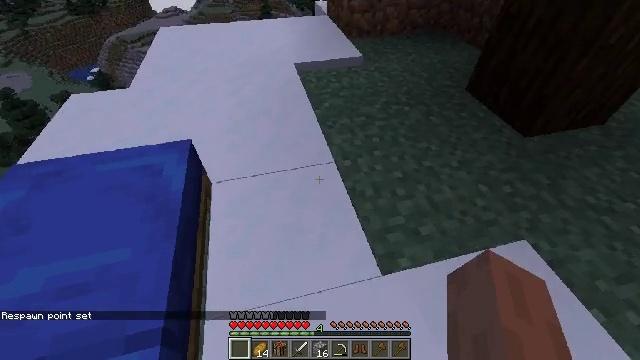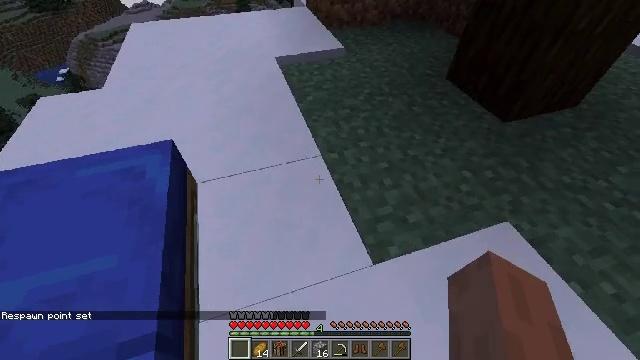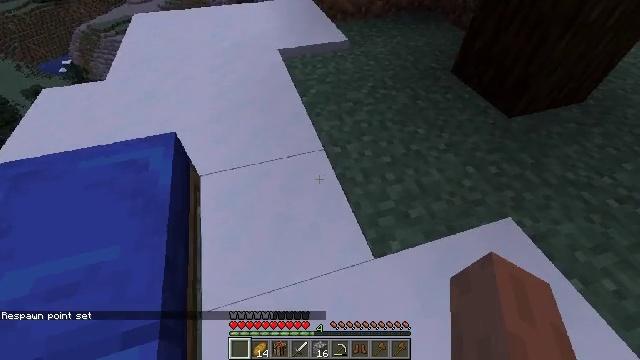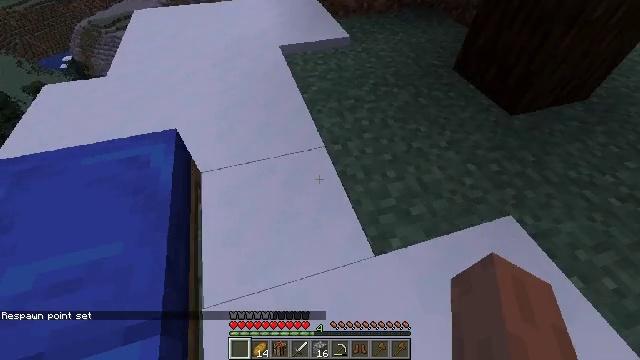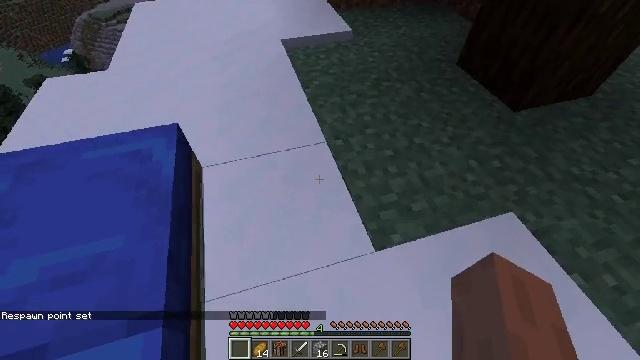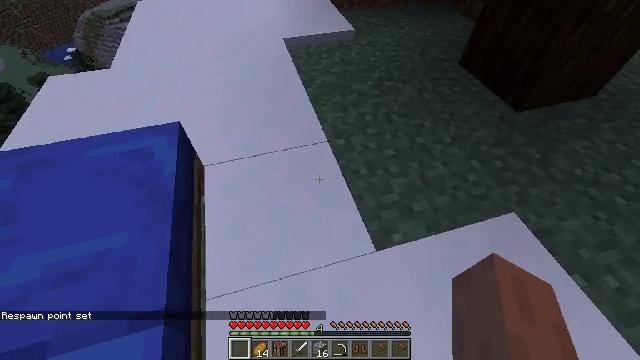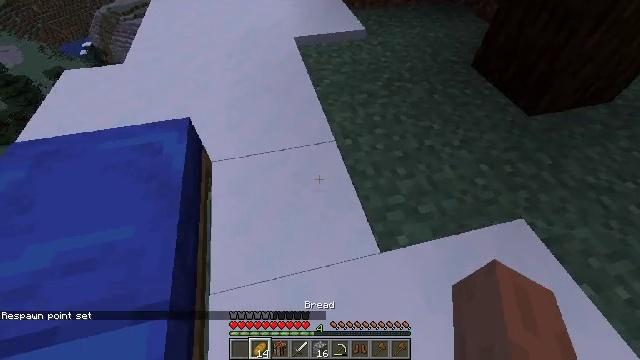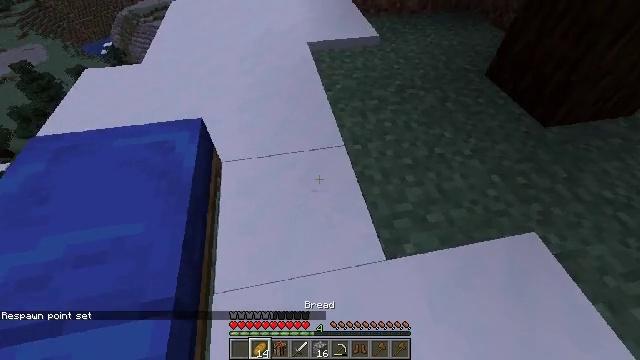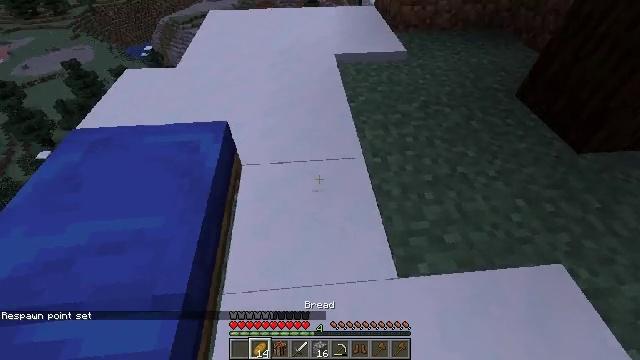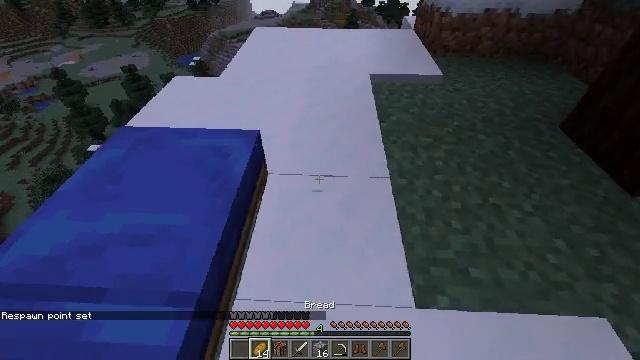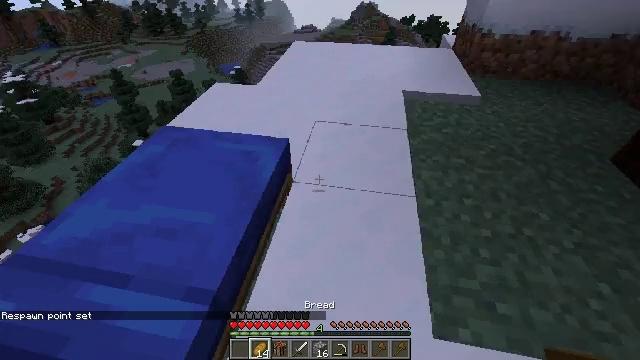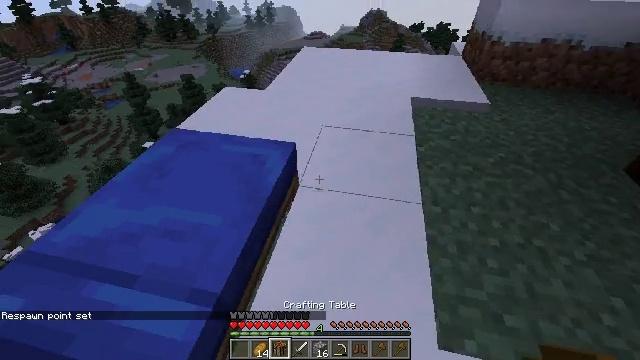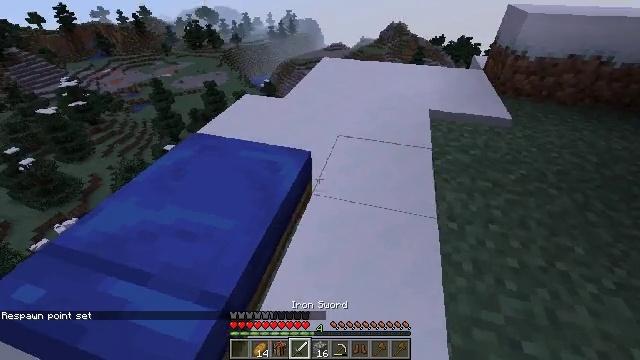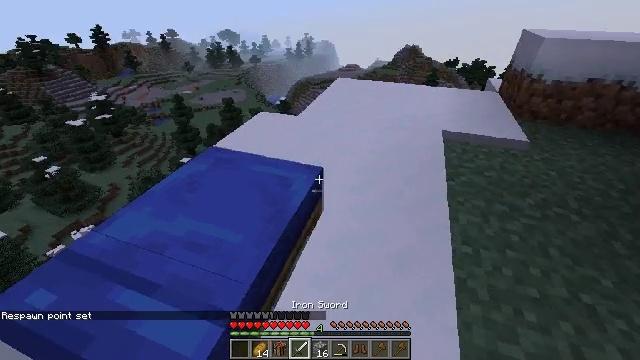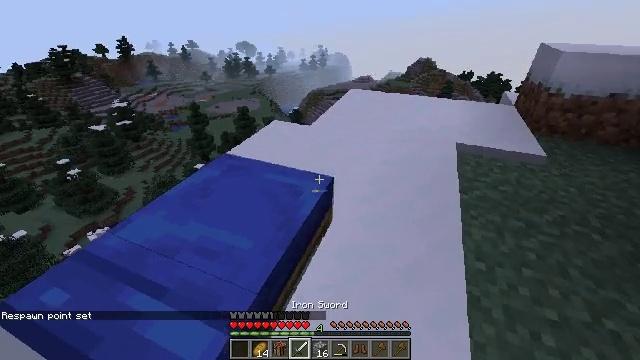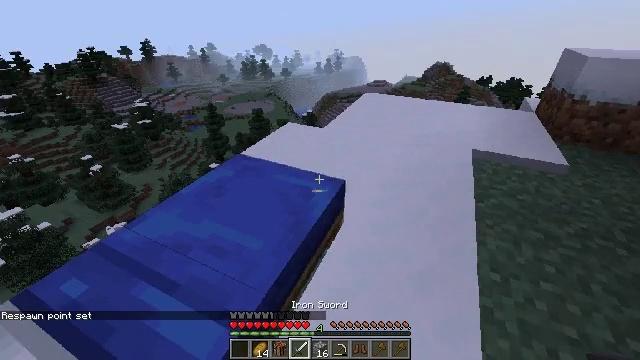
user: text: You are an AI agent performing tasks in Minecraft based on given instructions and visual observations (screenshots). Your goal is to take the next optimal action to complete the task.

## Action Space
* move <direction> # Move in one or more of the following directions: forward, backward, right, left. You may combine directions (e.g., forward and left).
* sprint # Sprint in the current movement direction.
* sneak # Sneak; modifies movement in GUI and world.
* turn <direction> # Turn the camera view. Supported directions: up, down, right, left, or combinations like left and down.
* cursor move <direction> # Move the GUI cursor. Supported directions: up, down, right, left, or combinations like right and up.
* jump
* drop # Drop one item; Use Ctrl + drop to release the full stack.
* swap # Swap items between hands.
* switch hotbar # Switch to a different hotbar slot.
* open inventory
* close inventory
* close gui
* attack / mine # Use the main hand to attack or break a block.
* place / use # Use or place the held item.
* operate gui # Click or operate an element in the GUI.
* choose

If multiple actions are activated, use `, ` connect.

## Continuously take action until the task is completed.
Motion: motion action
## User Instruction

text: Mine the blue bed to pick it up.
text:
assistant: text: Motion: turn right and down
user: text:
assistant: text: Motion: turn down
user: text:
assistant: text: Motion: no_op
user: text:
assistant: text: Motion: turn down
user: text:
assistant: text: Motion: no_op
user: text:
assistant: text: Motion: turn left
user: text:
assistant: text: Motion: turn left
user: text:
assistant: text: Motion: turn left and up
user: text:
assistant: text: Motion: turn left and up
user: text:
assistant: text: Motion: turn left and up
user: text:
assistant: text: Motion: turn left and up
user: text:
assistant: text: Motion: turn left and up
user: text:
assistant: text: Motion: turn left and up
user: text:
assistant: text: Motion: turn left and up
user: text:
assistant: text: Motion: turn left
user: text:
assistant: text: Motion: no_op
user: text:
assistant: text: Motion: turn up
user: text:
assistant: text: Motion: turn up
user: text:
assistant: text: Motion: no_op
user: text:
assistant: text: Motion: no_op
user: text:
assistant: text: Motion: no_op
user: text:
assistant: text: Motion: no_op
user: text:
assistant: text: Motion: no_op
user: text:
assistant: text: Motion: no_op
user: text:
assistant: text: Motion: turn left
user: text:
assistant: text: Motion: turn left and down
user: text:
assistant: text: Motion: turn left and down
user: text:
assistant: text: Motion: turn left and down
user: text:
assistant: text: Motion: no_op
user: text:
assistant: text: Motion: no_op